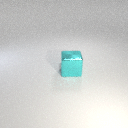
large cyan metal cube